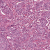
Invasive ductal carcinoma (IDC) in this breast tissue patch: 1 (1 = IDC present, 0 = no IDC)